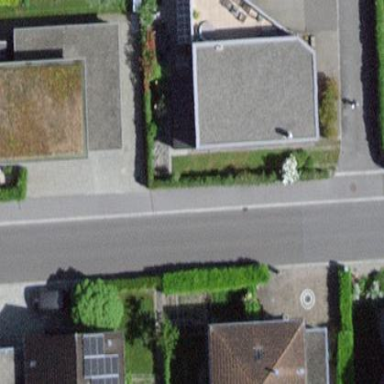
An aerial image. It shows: Detached building.